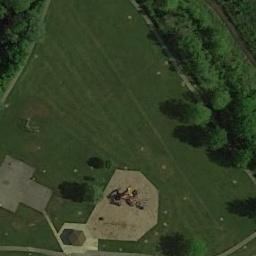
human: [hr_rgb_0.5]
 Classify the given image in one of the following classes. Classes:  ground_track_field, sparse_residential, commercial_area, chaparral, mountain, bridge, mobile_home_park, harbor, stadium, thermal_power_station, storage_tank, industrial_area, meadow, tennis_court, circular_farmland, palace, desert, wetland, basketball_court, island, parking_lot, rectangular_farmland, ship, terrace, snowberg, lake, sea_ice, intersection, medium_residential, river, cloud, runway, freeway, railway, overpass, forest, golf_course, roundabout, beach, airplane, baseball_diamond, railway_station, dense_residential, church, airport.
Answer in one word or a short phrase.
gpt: meadow